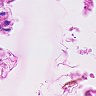
Metastatic tissue present: no